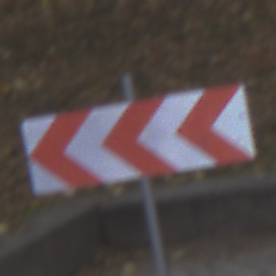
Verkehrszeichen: RichtungstafelnInKurvenGrossRechts
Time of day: MorningAfternoon
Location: Outdoor (Urban)
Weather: Overcast
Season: NotSpecified
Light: Natural